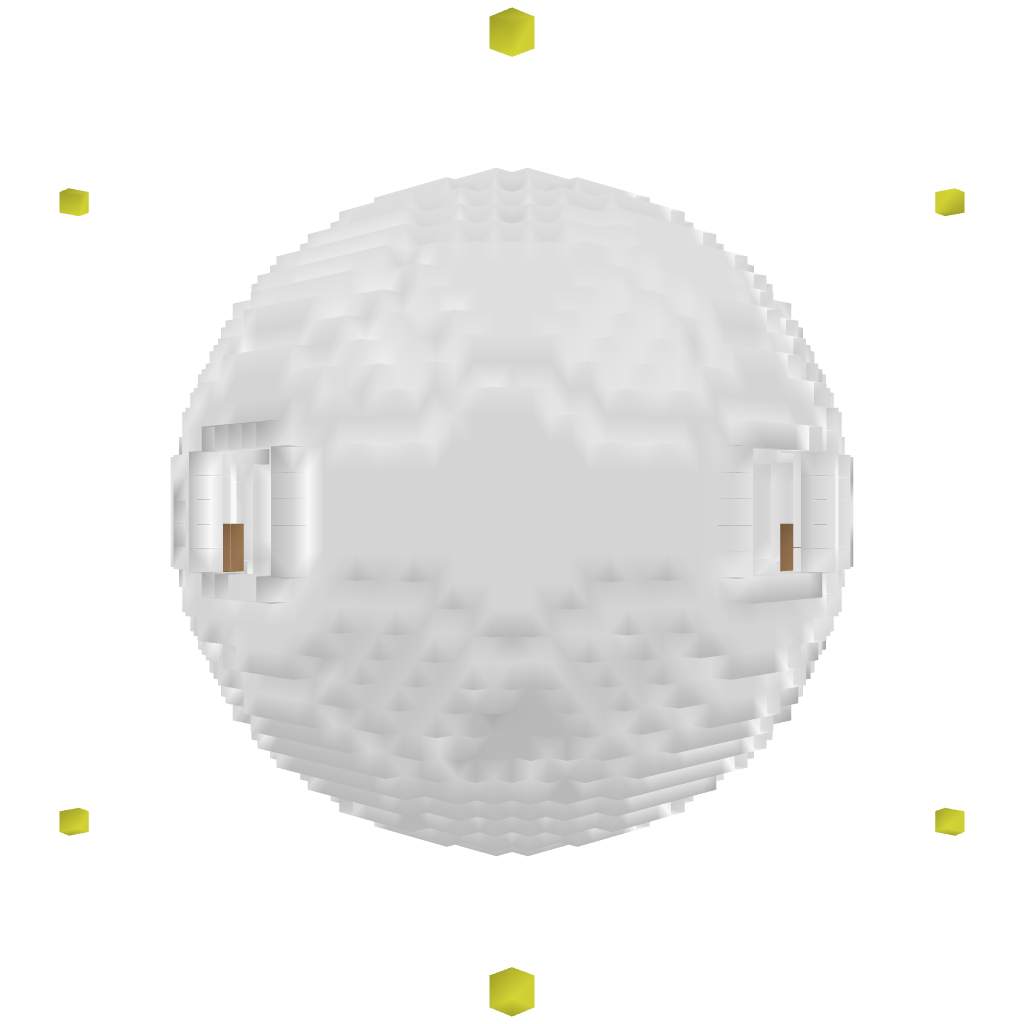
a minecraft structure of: PVP Lava Crossing good quality